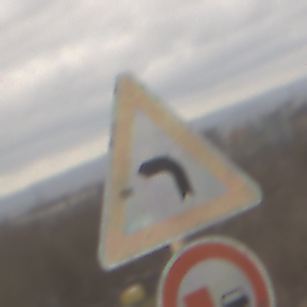
Verkehrszeichen: KurveLinks
Zusatzzeichen unten: UeberholverbotKraftfahrzeuge
Umgebung: Outdoor, Nature
Tageszeit: Midday
Wetter: Overcast
Licht: Natural
Jahreszeit: NotSpecified
Kontrast: LowContrast